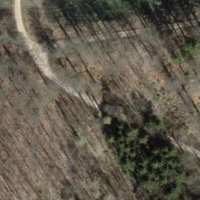
EUNIS habitat code: 41
Species observed at this site:
Lathyrus vernus
Clinopodium vulgare
Geranium robertianum